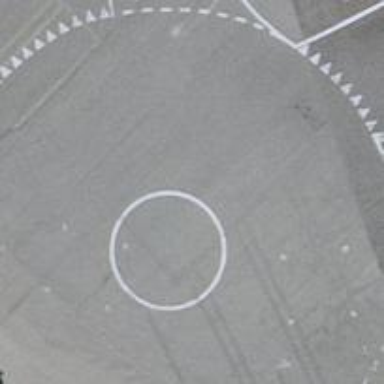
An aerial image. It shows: Mini roundabout on the road.